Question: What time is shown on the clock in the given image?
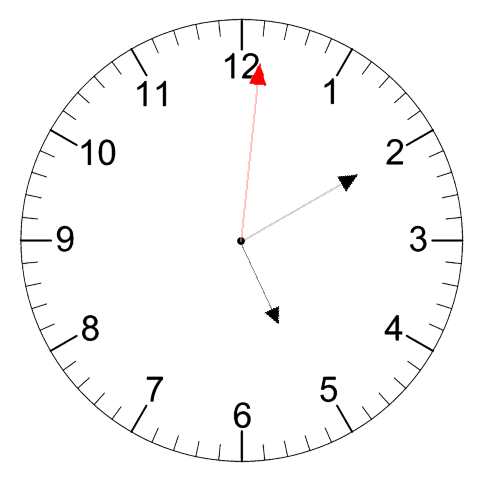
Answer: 05:10:01